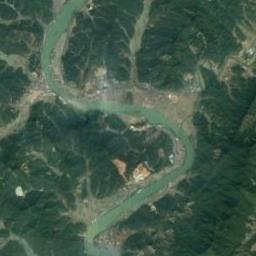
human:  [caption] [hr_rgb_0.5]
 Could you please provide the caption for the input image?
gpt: The green river with a winding bank goes through the mountainous area covered with vegetation .

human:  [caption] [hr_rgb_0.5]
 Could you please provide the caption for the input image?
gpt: The river goes through mountains with green plants .

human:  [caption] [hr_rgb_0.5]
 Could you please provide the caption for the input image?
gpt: A serpentine light green long river winding on both sides is a continuous green mountain range with a large number of buildings .

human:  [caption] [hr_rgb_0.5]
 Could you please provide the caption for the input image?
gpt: There are many trees on either side of the river .

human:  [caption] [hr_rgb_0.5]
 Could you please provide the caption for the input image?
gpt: There are some green mountains around the river .